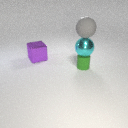
small green rubber cylinder below large cyan metal sphere